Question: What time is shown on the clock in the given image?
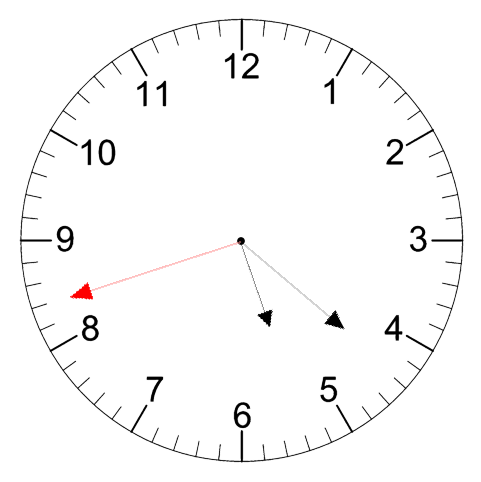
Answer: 05:21:42